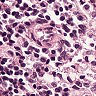
Metastatic tissue present: no